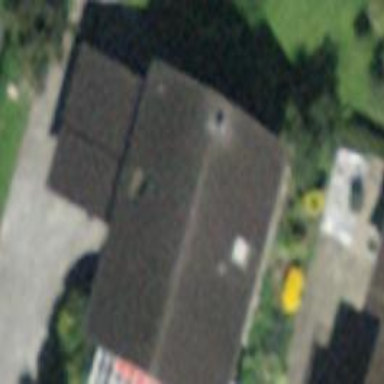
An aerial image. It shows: Detached building with gabled roof.